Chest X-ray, AP view. Patient: 58 years old, sex M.
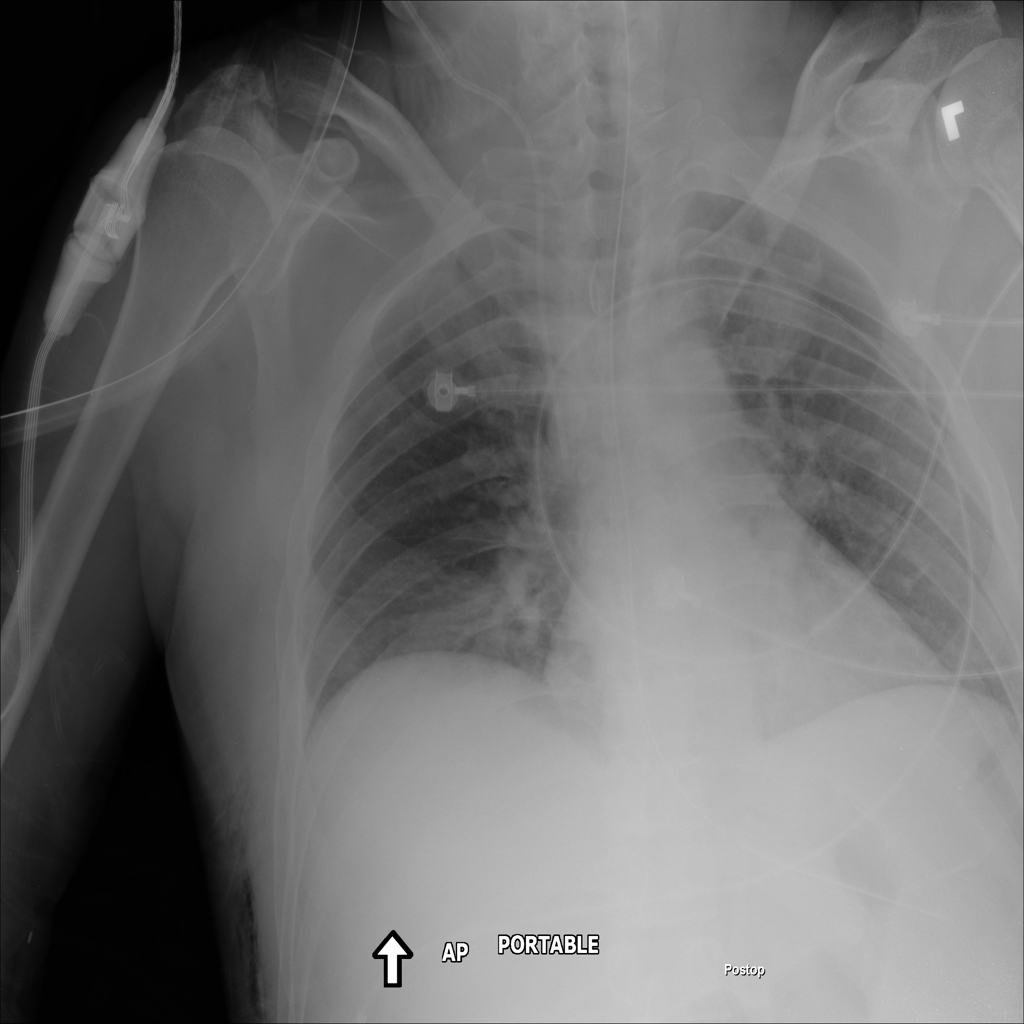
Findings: Atelectasis, Infiltration